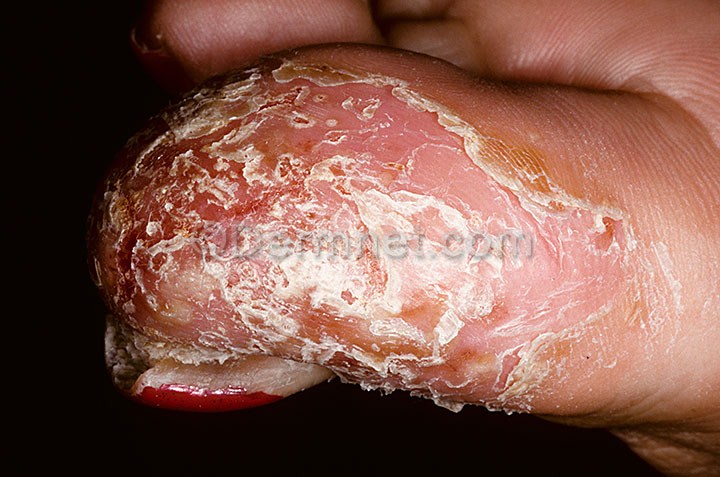
Disease: Eczema Photos